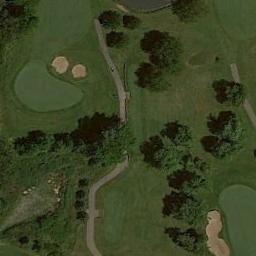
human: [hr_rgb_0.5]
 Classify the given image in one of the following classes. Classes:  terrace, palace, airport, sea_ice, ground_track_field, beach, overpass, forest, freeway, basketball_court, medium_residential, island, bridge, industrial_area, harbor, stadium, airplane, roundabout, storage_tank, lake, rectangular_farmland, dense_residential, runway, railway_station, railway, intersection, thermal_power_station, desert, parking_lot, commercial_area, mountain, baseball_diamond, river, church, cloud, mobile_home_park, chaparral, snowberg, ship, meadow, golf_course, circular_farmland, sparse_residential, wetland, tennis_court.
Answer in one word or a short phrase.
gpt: golf_course